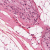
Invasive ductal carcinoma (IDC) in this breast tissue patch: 0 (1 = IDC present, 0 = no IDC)